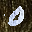
Label: 0